Interaction volume radius: 10 \u00c5
Interaction volume height: 15 \u00c5
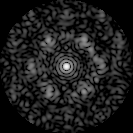
Disorder parameter: 0.6885